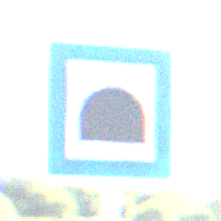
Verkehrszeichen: Tunnel
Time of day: MorningAfternoon
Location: Outdoor (RoadRail)
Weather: PartlyCloudy
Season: NotSpecified
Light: Natural